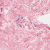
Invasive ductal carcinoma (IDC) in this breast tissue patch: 0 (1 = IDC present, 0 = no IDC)